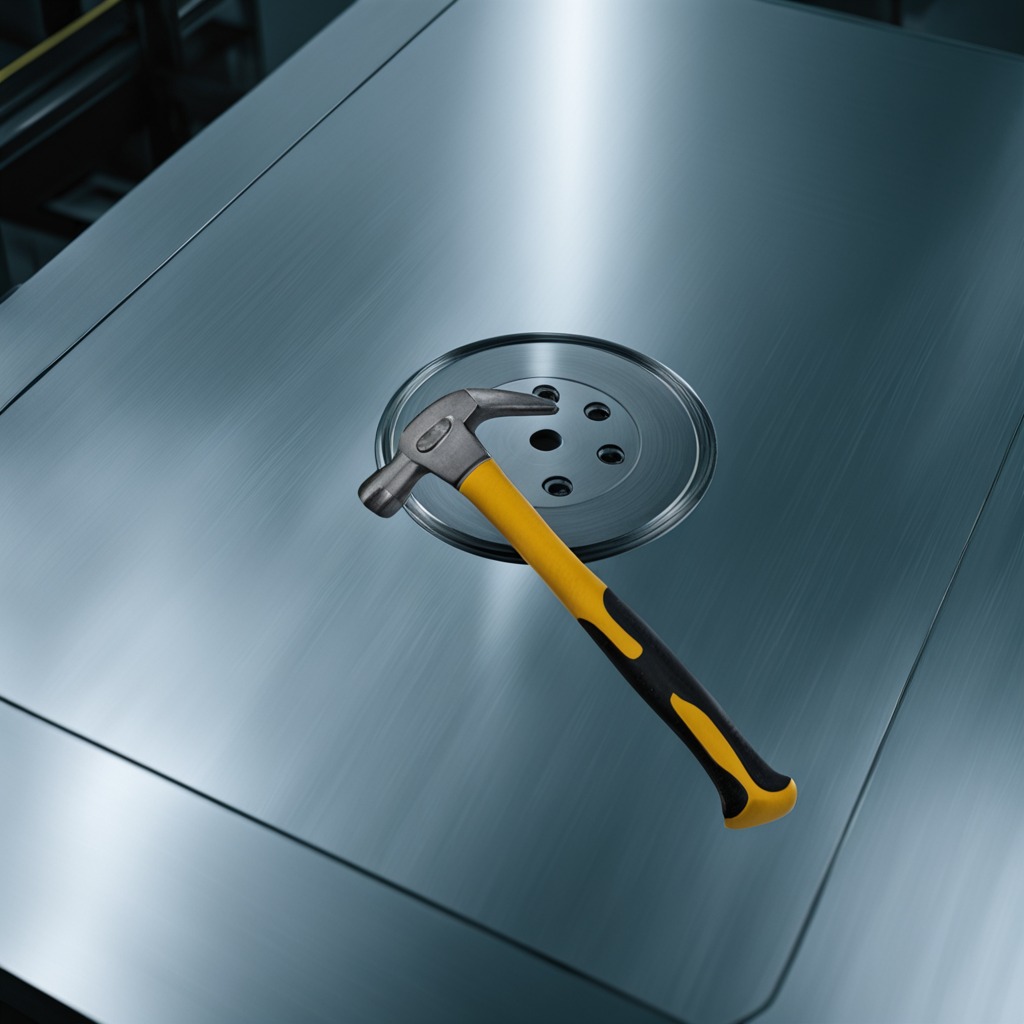
A hammer is lying on the metal table in a machine shop under fluorescent lights.